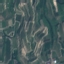
Land use / land cover class: PermanentCrop